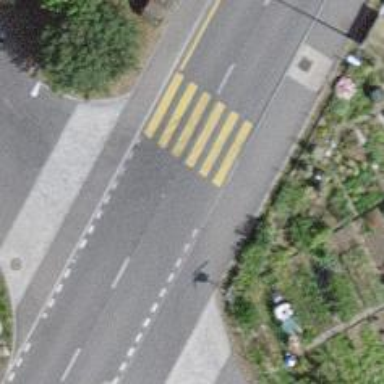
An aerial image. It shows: Pedestrian crossing with zebra markings on the footway.